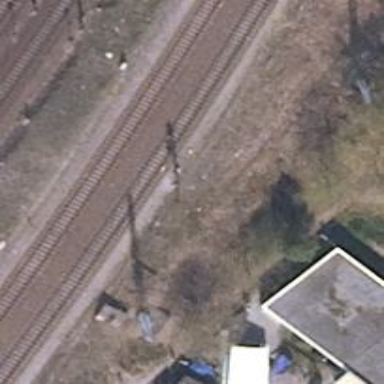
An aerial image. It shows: Railway signal.